Question: The problem is called the Eight Queens problem (placing 8 queens on an 8 x 8 chessboard such that none of them can attack/threaten each other). I have the following solution in C and it uses recursion to print all possible solutions. I want to make it non-recursive but I had trouble with that so I just translated it to MIPS directly..
I'd still prefer to make it non-recursive, however.
'''
#include <string.h>
#include <stdio.h>
#include <stdlib.h>
int attack(int i, int j, int col, int* hist)
{
return (hist[j] == i) || (abs(hist[j] - i) == (col - j));
}
int solve(int n, int col, int *hist)
{
if (col == n)
{
putchar('
');
for (int i = 0; i < n; ++i)
{
for (int j = 0; j < n; ++j)
{
if (hist[i] == j)
{
putchar('Q');
}
else if((i + j) & 1)
{
putchar(' ');
}
else
{
putchar(178);
}
}
putchar('
');
}
return 0;
}
for (int i = 0, j = 0; i < n; ++i)
{
for (j = 0; j < col; ++j)
{
if (attack(i, j, col, hist) != 0)
break;
}
if (j < col) continue;
hist[col] = i;
solve(n, col + 1, hist);
}
return 0;
}
int main()
{
int hist[8];
solve(8, 0, hist);
}
'''
And the result is (one possible solution):

Now I need to translate it to mips and I have:
'''
#include <mips.h>
.data
new_line: .asciiz "
"
new_lines: .asciiz "
"
black_sq: .asciiz "B"
white_sq: .asciiz "W"
queen_sq: .asciiz "Q"
hist: .word 0, 0, 0, 0, 0, 0, 0, 0
i_p: .asciiz "I: "
j_p: .asciiz " J: "
.text
.globl main
main:
subiu $sp, $sp, 32
sw $ra, 28($sp)
sw $fp, 24($sp)
sw $s0, 20($sp)
sw $s1, 16($sp)
#store stack-frame: end.
li $a0, 8
li $a1, 0
la $a2, hist
jal solve
#restore stack-frame: beg.
sw $s1, 16($sp)
sw $s0, 20($sp)
lw $fp, 24($sp)
lw $ra, 28($sp)
addiu $sp, $sp, 32
li $v0, 10
syscall
#solve(n, col, hist)
solve:
subiu $sp, $sp, 32
sw $ra, 28($sp)
sw $a0, 24($sp)
sw $a1, 20($sp)
sw $a2, 16($sp)
bne $a1, $a0, solve_atk
li $v0, 4
la $a0, new_lines
syscall
lw $a0, 24($sp)
li $t0, 0 #i = 0
solve_for_1:
beq $t0, $a0, solve_for_1_end
li $t1, 0 #j = 0
solve_for_2:
beq $t1, $a0, solve_for_2_end
sll $t2, $t0, 2 #ri = i * sizeof(int)
add $t2, $t2, $a2
lw $t2, 0($t2) #hist[i]
bne $t2, $t1, solve_for_2_else_if
la $a0, queen_sq #putchar('Q')
j solve_for_2_if_end
solve_for_2_else_if:
add $t2, $t1, $t0
andi $t3, $t2, 1
beqz $t3, solve_for_2_else
la $a0, white_sq #putchar(' ')
j solve_for_2_if_end
solve_for_2_else:
la $a0, black_sq #putchar(|)
solve_for_2_if_end:
li $v0, 4
syscall
lw $a0, 24($sp)
addiu $t1, $t1, 1 #++j
j solve_for_2
solve_for_2_end:
li $v0, 4
la $a0, new_line #putchar('
')
syscall
lw $a0, 24($sp)
addiu $t0, $t0, 1 #++i
j solve_for_1
solve_for_1_end:
addiu $sp, $sp, 32
jr $ra #return;
solve_atk:
li $t3, 0 #i = 0
solve_atk_for_1:
beq $t3, $a0, solve_atk_for_1_end
li $t4, 0 #j = 0
solve_atk_for_2:
beq $t4, $a1, solve_atk_for_2_end
move $a3, $a2 #hist
move $a2, $a1 #col
move $a1, $t4 #j
move $a0, $t3 #i
jal attack #v0 = attack(i, j, col, hist);
lw $a2, 16($sp)
lw $a1, 20($sp)
lw $a0, 24($sp)
lw $ra, 28($sp)
beqz $v0, solve_atk_for_2_end #if (attack(i, j, col, hist) != 0) break;
addiu $t4, $t4, 1
j solve_atk_for_2
solve_atk_for_2_end:
blt $t4, $a1, solve_atk_for_1_continue #if (j < col) continue;
sll $t0, $a1, 2 #ri = col * sizeof(int)
add $t0, $t0, $a2
sw $t3, 0($t0) #hist[col] = i
lw $a2, 16($sp)
lw $a1, 20($sp)
lw $a0, 24($sp)
lw $ra, 28($sp)
addiu $a1, $a1, 1 #solve(i, col + 1, hist)
jal solve
solve_atk_for_1_continue:
addiu $t3, $t3, 1 #++i
j solve_atk_for_1
solve_atk_for_1_end:
lw $a2, 16($sp)
lw $a1, 20($sp)
lw $a0, 24($sp)
lw $ra, 28($sp)
addiu $sp, $sp, 32
jr $ra
#attack(i, j, col, hist)
attack:
sll $t0, $a1, 2 #ri = j * sizeof(int)
add $t0, $t0, $a3
lw $t0, 0($t0) #hist[j]
sub $a3, $t0, $a0
li $v0, 0
beqz $a3, attack_or #if hist[j] != i
li $v0, 1 #return true.
j attack_done
attack_or:
abs $a3, $a3
sub $t0, $a2, $a0
bne $t0, $a3, attack_done
li $v0, 1
attack_done:
jr $ra
abs:
sra $t1, $t0, 31
xor $t0, $t0, $t1
sub $v0, $t0, $t1
jr $ra
'''
but it prints out the wrong result. I suspect it's due to recursion because I tested all code before:
'solve_atk'
and all code after 'solve_atk' separately and it was exactly like the C code. The problem is then the recursion as far as I can tell.
Any ideas what I'm doing wrong? For those that cannot read MIPs assembly, a "C" solution (same as mine) without recursion would be fine as well (I can translate it myself).
Any ideas or solutions?
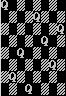
Answer: > The problem is then the recursion as far as I can tell.
Indeed that's the main problem. You have overlooked that, when calling 'solve' recursively, registers '$a1' and '$t3' are modified (the former by your calling code, the latter by the called 'solve' instance), while their original values would still be needed after the call. You can rectify this by changing
'''
addiu $a1, $a1, 1 #solve(i, col + 1, hist)
jal solve
'''
to
'''
addiu $a1, $a1, 1 #solve(i, col + 1, hist)
sw $t3, 12($sp) # save $t3
jal solve
lw $t3, 12($sp) # restore $t3
addiu $a1, $a1, -1 # restore $a1
'''
Besides that, there are some minor errors:
- 'beqz $v0, solve_atk_for_2_end #if (attack(i, j, col, hist) != 0) break;''bnez $v0, solve_atk_for_2_end #if (attack(i, j, col, hist) != 0) break;'- 'beqz $a3, attack_or #if hist[j] != i''bnez $a3, attack_or #if hist[j] != i'- 'sub $t0, $a2, $a0''attack_or:''sub $t0, $a2, $a1''$a0''i''$a1''j''(col - j)'